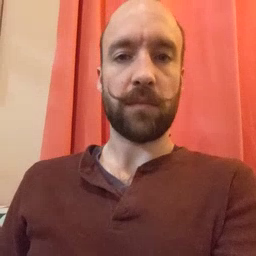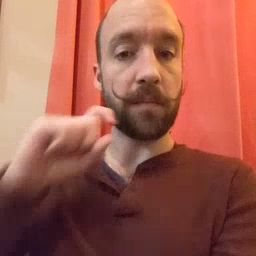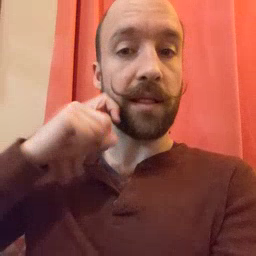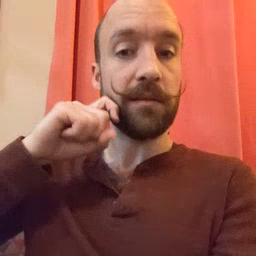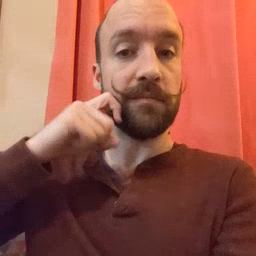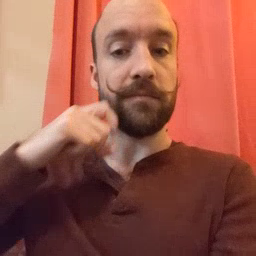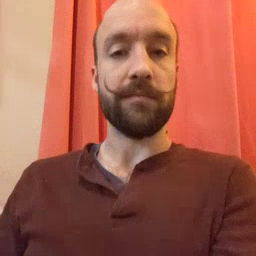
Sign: apple